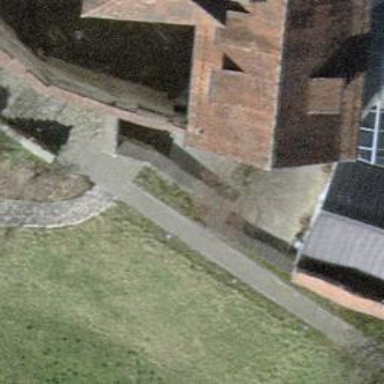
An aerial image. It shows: Historical city wall serving as barrier.